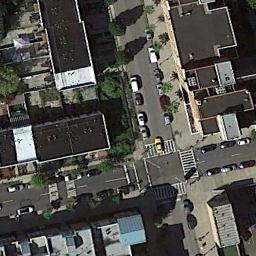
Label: intersection